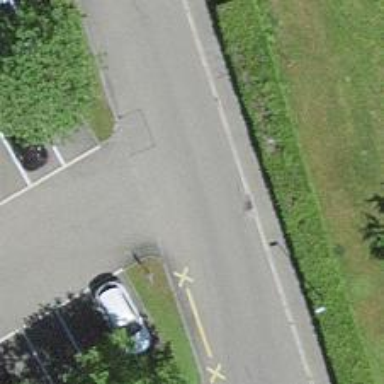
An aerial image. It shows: Parking aisle designated as service road.